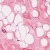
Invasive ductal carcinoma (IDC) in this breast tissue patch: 0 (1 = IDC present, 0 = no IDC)